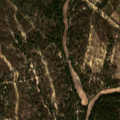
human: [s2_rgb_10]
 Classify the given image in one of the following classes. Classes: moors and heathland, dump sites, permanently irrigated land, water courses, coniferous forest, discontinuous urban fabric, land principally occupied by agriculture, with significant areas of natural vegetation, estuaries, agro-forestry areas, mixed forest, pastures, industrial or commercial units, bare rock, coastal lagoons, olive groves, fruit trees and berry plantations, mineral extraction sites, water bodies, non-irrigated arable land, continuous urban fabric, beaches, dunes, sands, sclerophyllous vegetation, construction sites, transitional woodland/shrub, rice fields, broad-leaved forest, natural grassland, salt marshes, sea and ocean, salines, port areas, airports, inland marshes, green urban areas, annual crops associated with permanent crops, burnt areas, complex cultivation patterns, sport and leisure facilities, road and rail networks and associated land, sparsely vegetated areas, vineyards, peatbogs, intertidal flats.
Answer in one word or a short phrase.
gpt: complex cultivation patterns, mixed forest